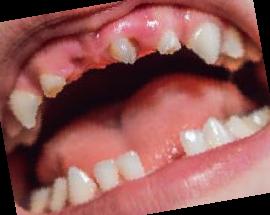
Condition: hypodontia